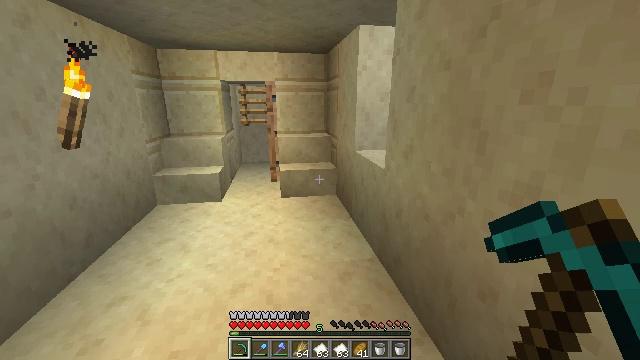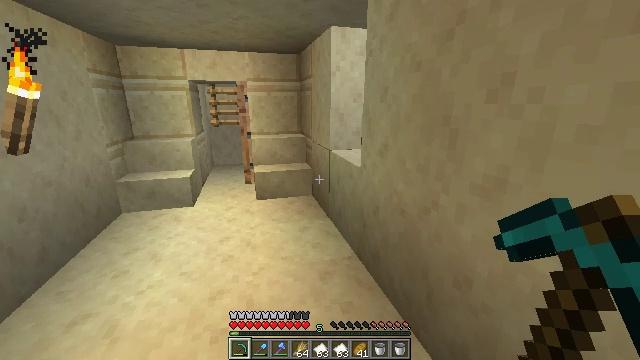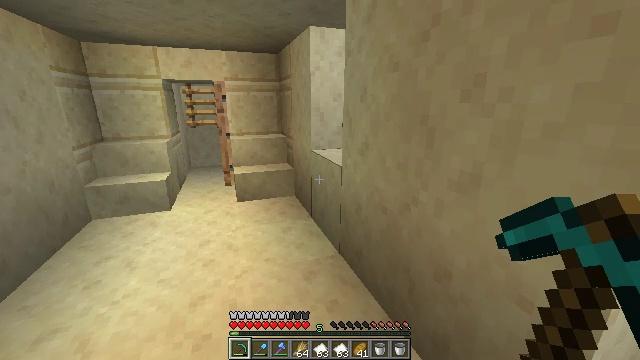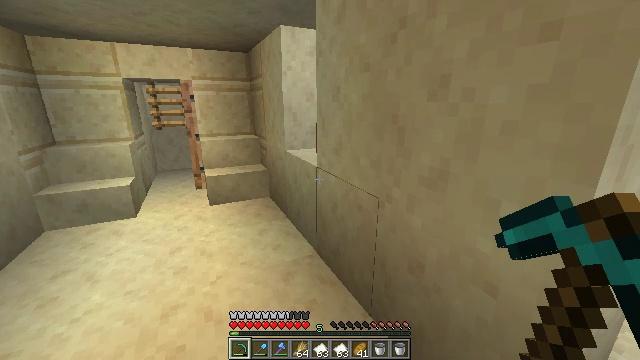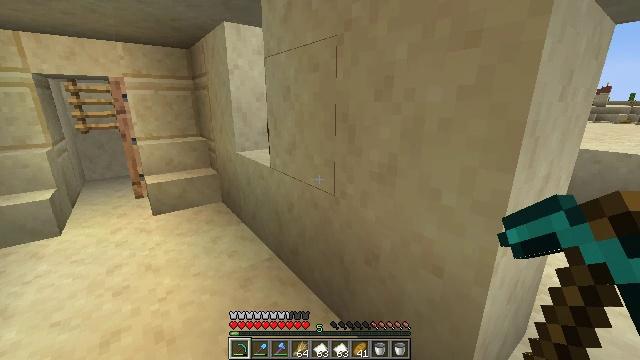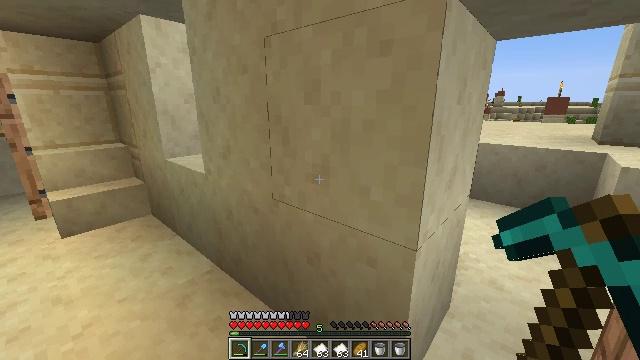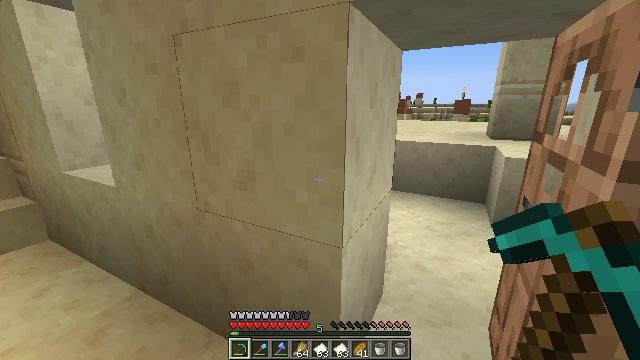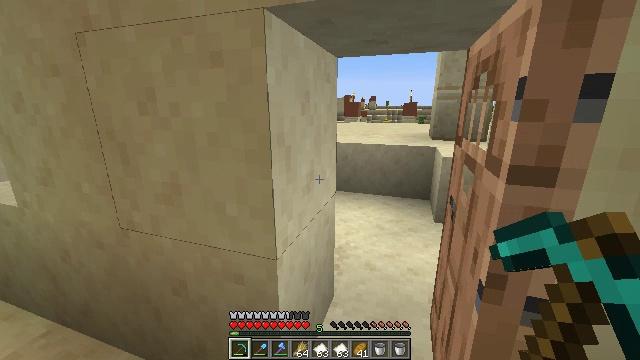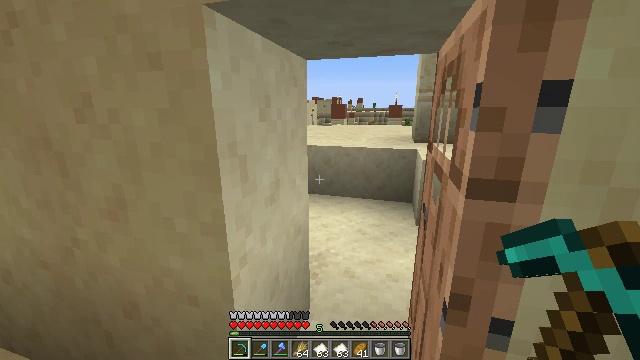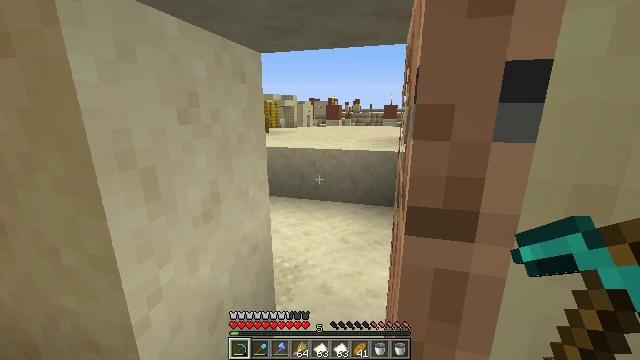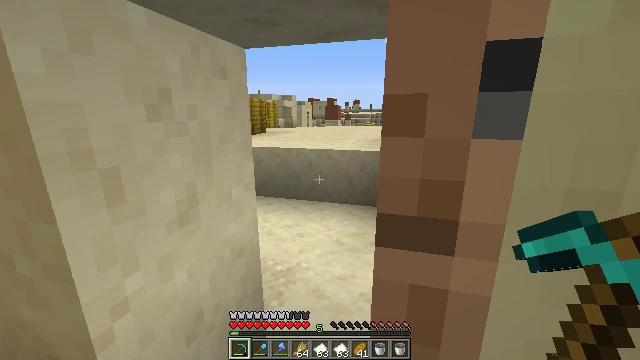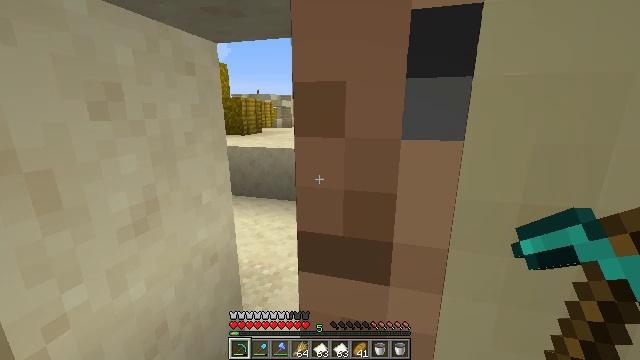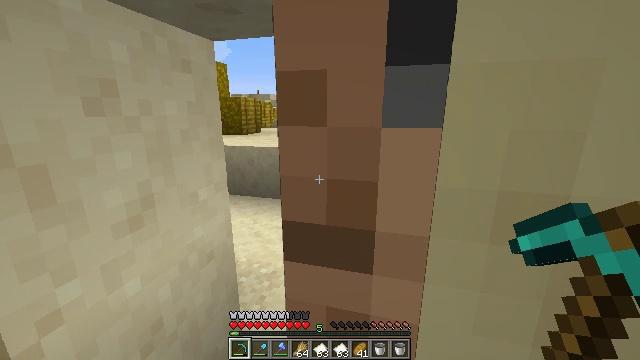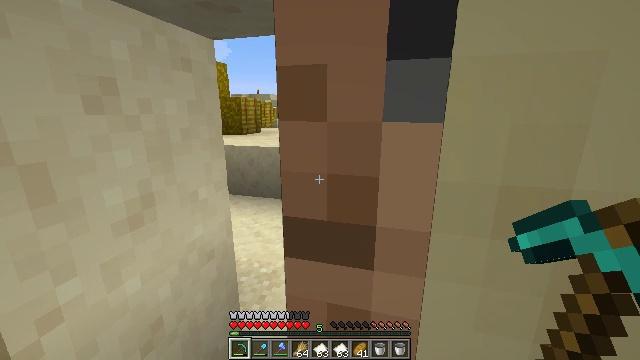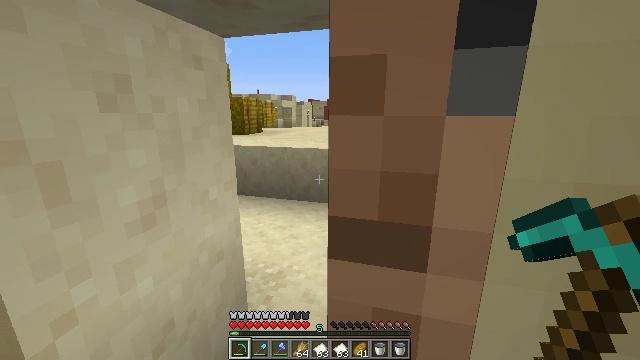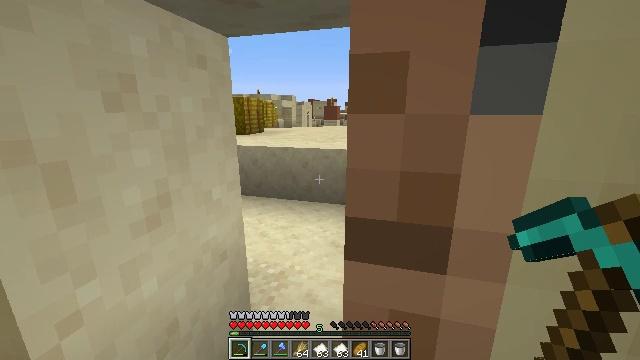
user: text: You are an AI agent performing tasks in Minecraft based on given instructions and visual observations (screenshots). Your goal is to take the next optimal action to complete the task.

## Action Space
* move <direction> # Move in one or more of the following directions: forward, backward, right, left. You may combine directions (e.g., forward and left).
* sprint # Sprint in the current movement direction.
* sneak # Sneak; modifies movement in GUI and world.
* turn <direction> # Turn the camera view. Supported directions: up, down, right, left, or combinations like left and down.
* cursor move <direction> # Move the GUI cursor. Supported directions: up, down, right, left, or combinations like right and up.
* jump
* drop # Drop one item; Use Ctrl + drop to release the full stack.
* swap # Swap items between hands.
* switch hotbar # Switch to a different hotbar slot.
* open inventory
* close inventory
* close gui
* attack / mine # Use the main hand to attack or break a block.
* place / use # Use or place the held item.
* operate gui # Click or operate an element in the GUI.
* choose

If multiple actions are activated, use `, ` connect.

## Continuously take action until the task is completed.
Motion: motion action
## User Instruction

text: Break the hay block to collect it.
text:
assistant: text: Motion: turn right
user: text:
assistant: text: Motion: turn right
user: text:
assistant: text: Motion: turn right
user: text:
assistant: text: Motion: turn right
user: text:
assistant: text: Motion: move right, turn right
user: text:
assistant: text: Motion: move right, turn right
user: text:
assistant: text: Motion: move forward and move right, turn right
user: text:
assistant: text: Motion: move forward and move right, turn right
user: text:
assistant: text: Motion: move forward and move right
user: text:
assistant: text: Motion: move forward and move right
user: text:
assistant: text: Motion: move forward
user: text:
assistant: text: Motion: move forward
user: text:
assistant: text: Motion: move forward
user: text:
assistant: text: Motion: move forward
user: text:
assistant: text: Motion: move forward
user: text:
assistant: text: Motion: move forward
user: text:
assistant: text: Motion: move forward
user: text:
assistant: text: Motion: move forward
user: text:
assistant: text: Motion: move forward, turn left
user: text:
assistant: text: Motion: move forward
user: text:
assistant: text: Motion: move forward
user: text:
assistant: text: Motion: move forward, turn left
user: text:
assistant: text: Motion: move forward
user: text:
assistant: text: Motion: move forward
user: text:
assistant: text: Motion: move forward
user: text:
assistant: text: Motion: move forward
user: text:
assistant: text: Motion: move forward
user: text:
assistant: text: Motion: move forward
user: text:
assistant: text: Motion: move forward, turn left
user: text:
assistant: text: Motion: move forward and move right, turn left